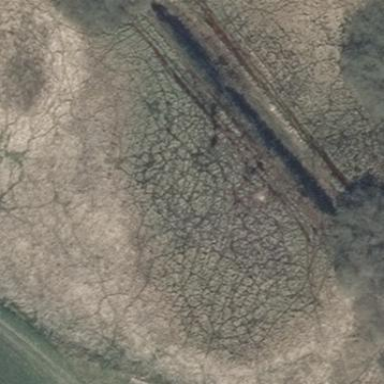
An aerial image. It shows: Reedbed in wetland area.